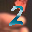
Label: 2